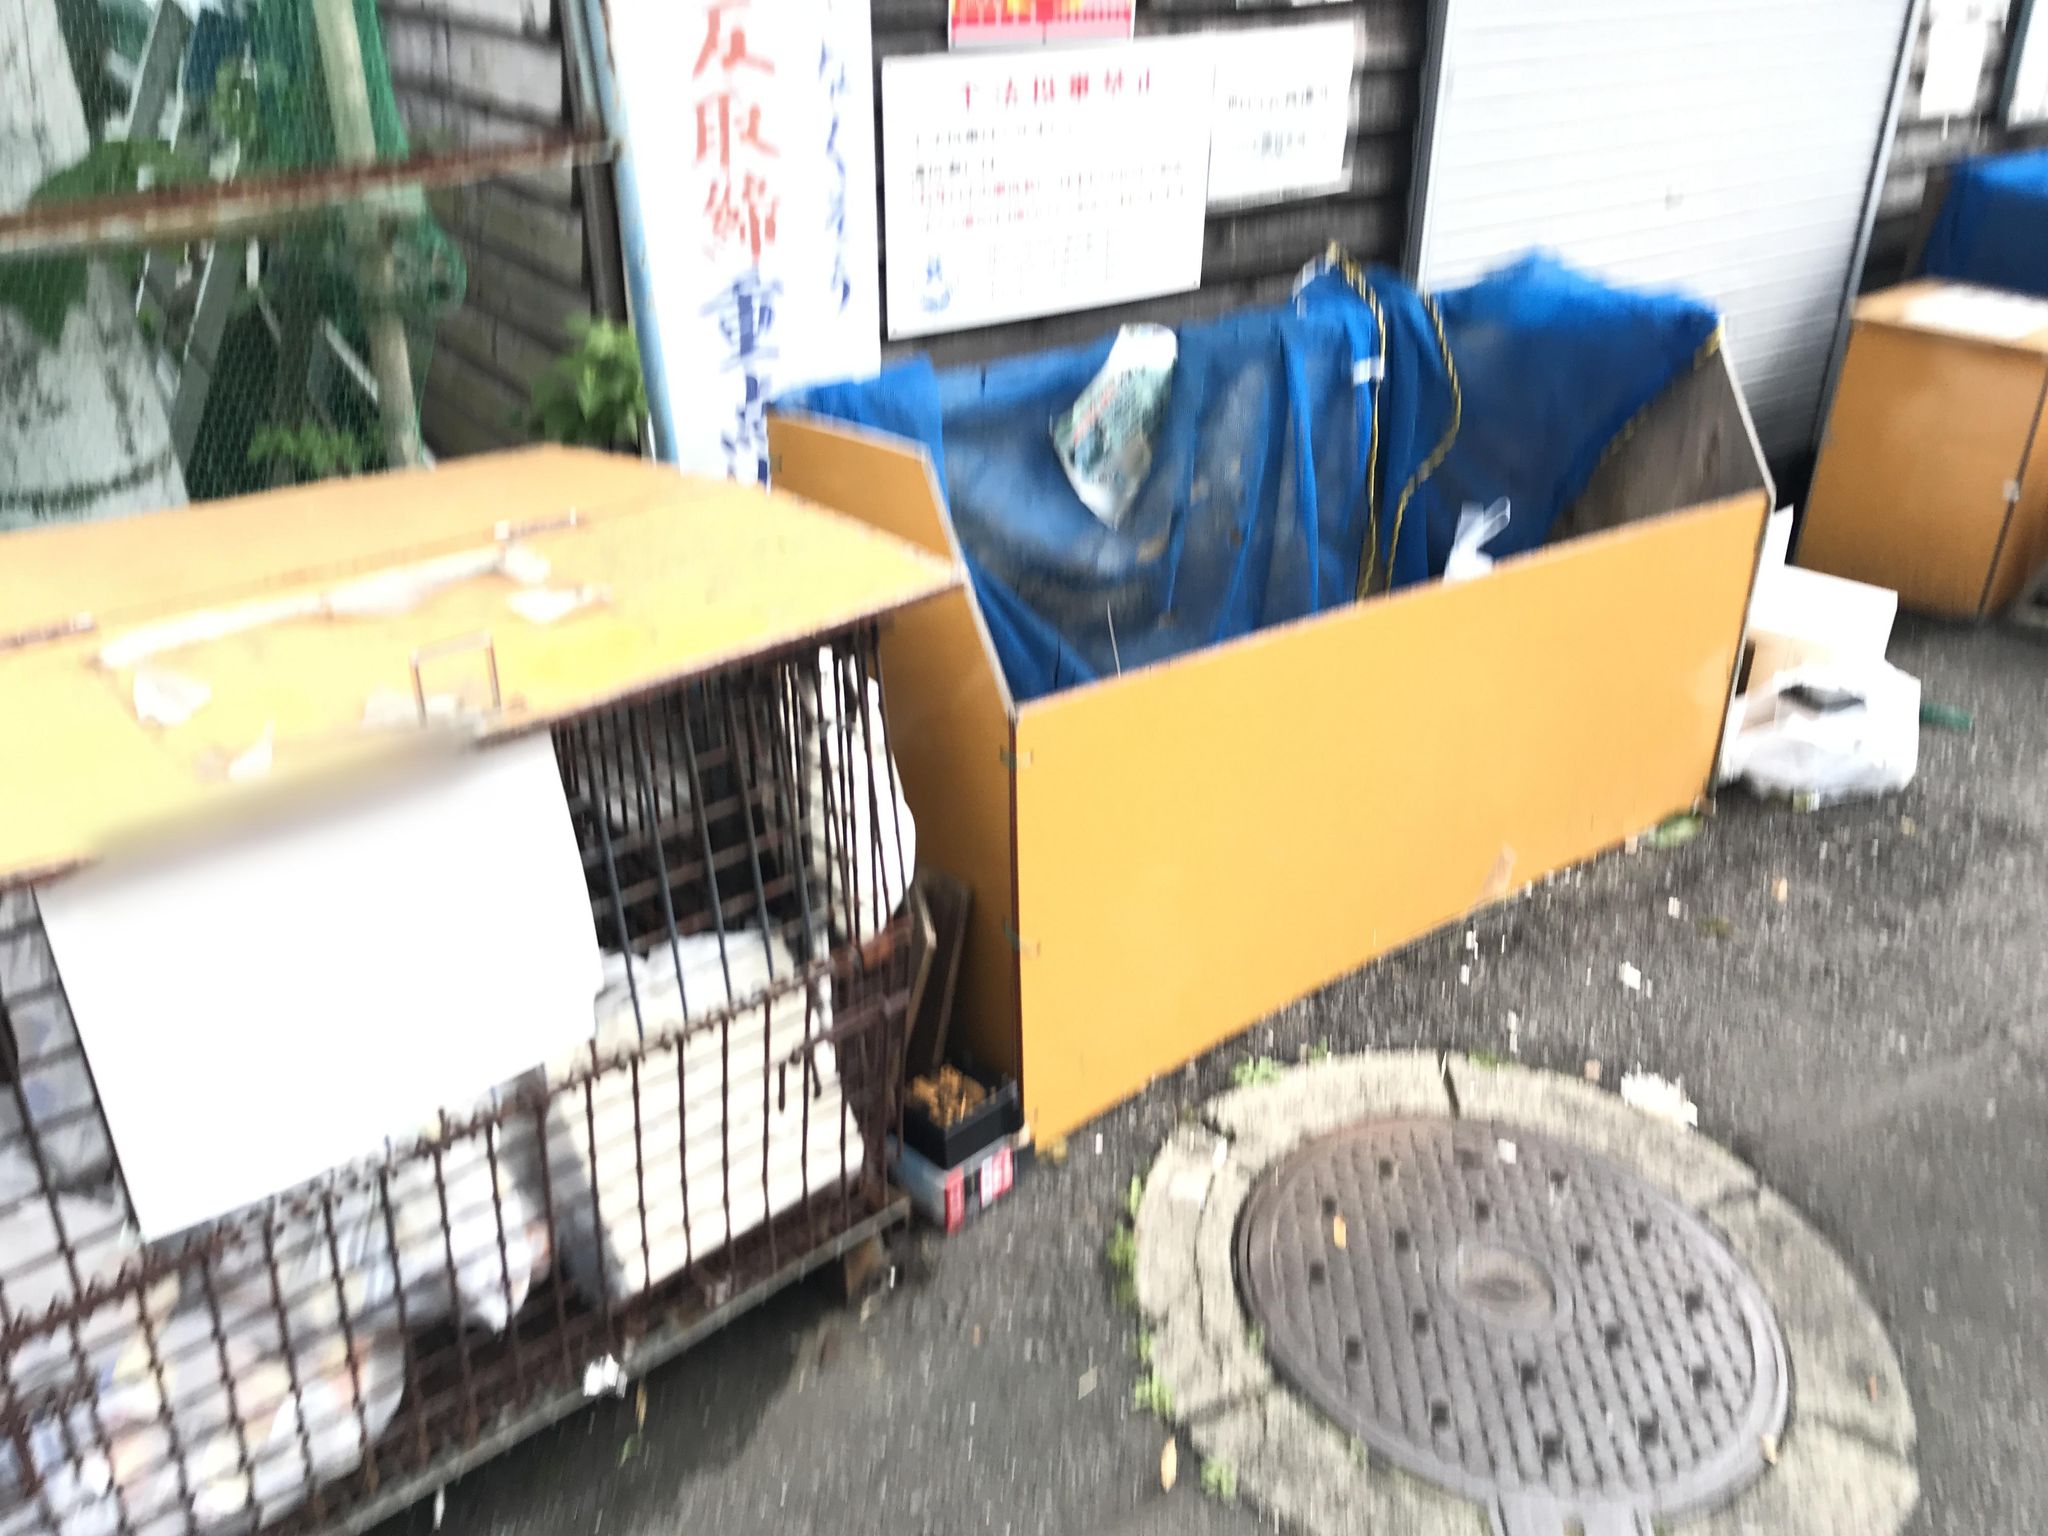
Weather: snowy
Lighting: day
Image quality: slightly poor
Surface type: walking surface
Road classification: steps, residential, footway
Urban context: urban centre
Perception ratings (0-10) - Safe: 0.59, Lively: 4.5, Beautiful: 0.15, Boring: 5.17, Depressing: 4.15, Wealthy: 6.18